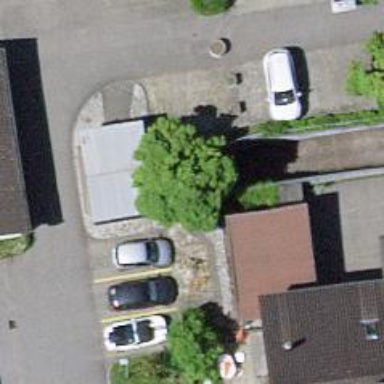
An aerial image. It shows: Parking entrance.